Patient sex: M
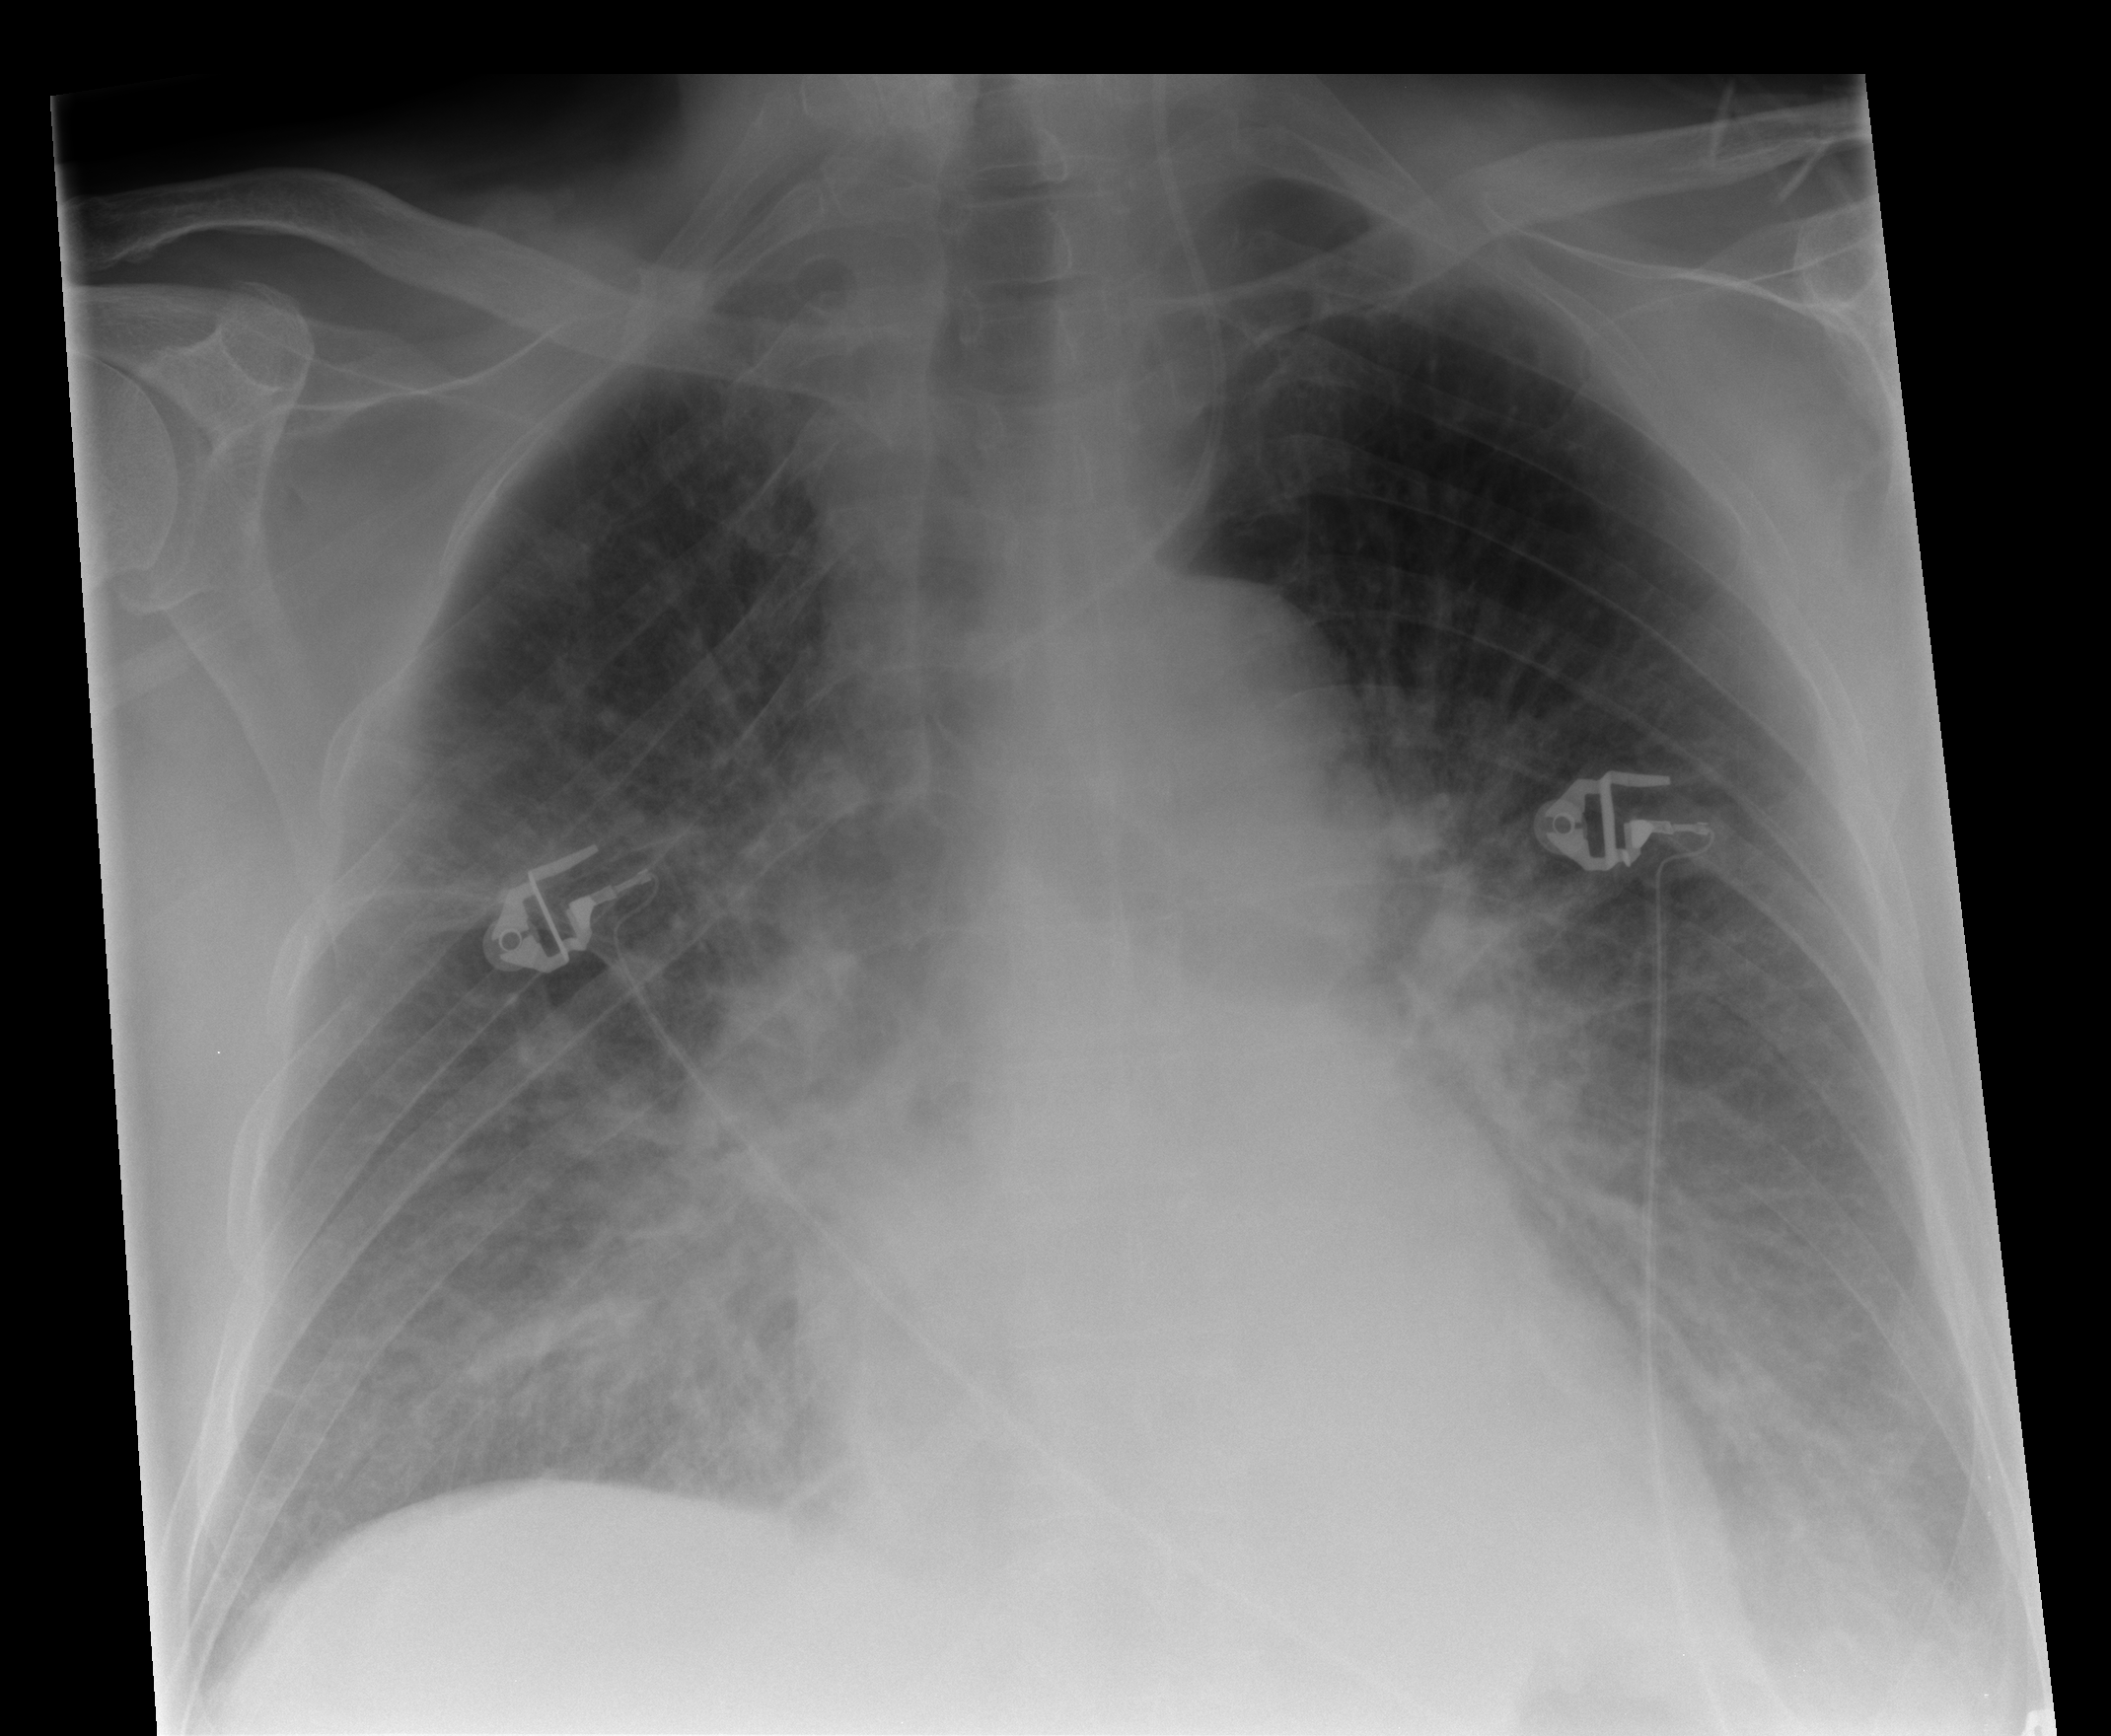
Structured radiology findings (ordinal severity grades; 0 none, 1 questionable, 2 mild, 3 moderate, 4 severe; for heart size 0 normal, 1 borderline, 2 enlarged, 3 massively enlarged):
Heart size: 1
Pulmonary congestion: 3
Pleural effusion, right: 0
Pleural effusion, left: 2
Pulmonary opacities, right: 3
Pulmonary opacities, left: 3
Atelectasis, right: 2
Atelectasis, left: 2